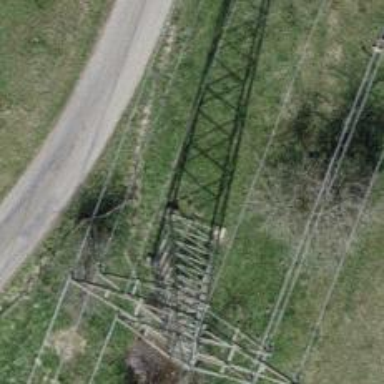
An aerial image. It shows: Power tower.